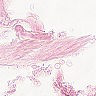
Metastatic tissue present: no